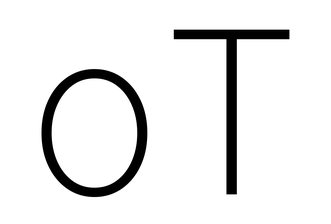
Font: Inter_ExtraLight